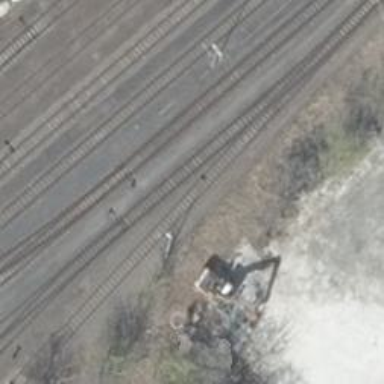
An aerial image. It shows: Railway switch.